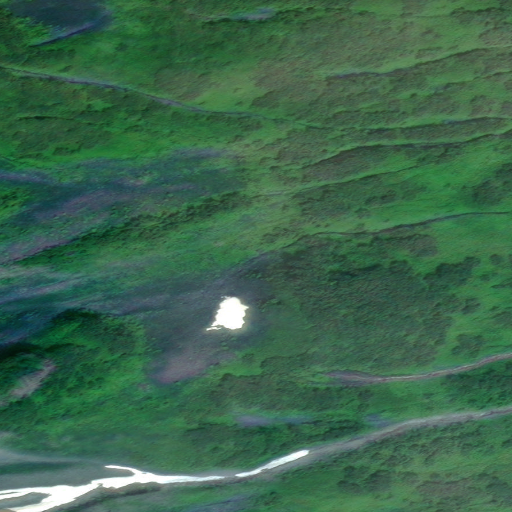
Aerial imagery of mountain in Alaska named Bulger Hill containing only unknown